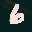
Label: 6